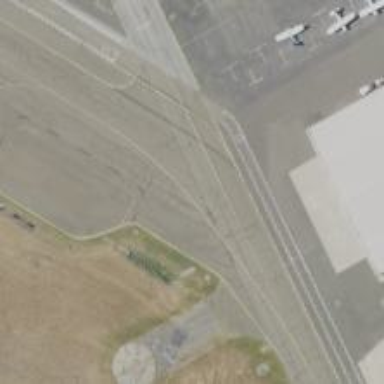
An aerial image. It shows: Image of taxiway at airport.